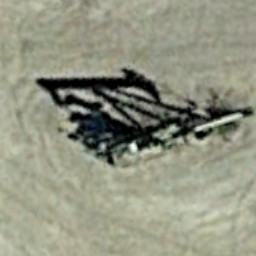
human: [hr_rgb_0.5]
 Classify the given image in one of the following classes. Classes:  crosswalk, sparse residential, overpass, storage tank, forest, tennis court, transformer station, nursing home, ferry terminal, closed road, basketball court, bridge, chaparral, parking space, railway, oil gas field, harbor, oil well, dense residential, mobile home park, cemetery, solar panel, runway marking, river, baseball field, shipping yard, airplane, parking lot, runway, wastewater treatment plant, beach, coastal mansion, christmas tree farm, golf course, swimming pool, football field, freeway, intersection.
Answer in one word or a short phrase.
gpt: oil well